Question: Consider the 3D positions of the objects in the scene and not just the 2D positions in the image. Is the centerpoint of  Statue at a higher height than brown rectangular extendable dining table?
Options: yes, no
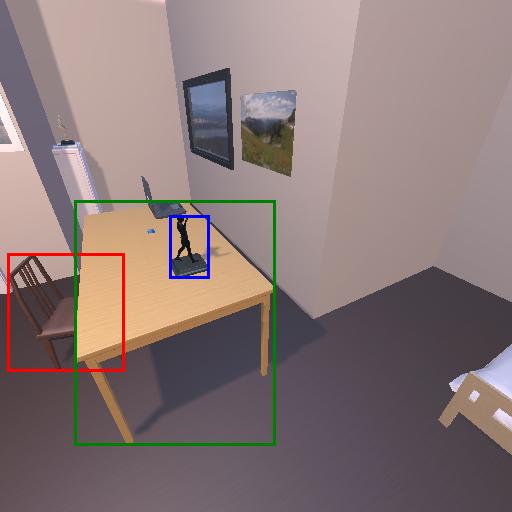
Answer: yes